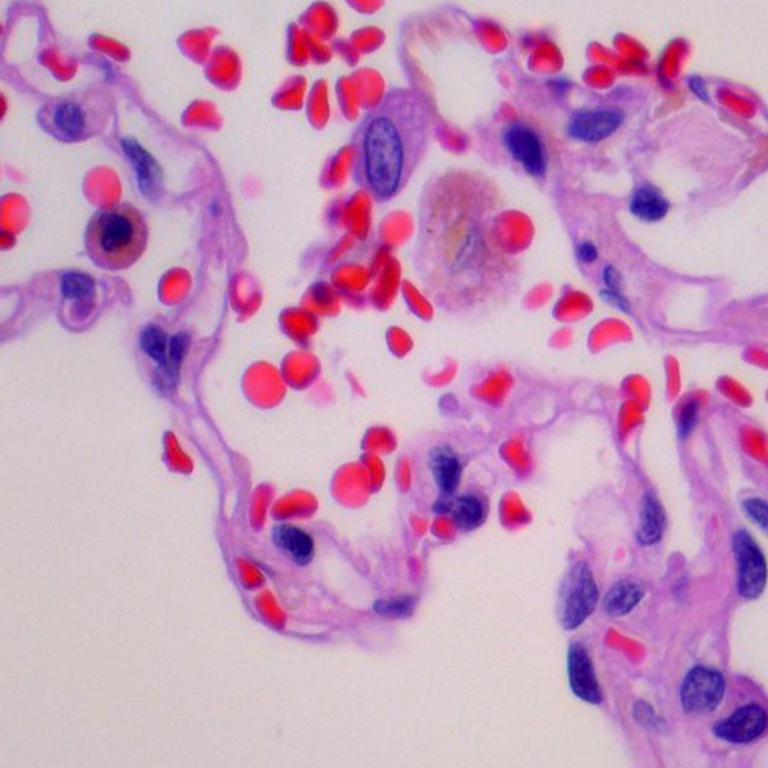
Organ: lung
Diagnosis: benign